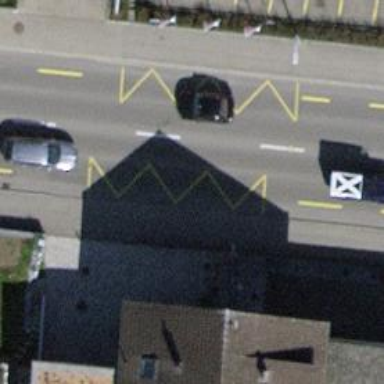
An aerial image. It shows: Bus stop with platform for public transport.